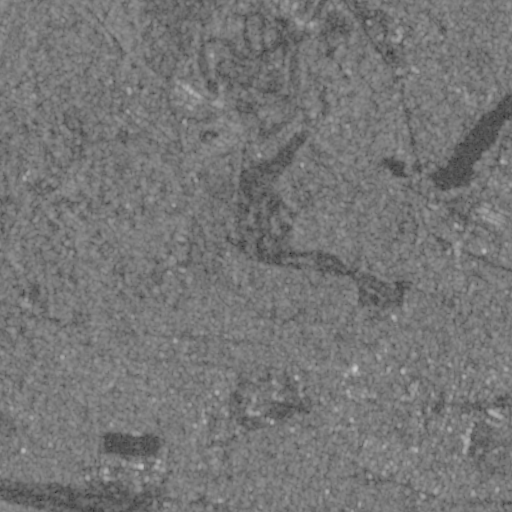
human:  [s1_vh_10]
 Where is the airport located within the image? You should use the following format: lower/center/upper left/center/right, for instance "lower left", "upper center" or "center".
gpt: The airport is located in the lower left of the image.
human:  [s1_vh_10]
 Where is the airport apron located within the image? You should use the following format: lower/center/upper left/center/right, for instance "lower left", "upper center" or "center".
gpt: The airport apron is located in the lower left of the image.
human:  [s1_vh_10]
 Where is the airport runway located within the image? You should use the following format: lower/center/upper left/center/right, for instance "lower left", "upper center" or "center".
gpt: The airport runway is located in the lower left of the image.
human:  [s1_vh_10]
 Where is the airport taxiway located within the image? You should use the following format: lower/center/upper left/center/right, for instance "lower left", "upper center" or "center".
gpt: The airport taxiway is located in the lower left of the image.
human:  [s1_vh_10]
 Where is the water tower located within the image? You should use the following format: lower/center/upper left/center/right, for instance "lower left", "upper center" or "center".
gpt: The water tower is located in the lower left of the image.
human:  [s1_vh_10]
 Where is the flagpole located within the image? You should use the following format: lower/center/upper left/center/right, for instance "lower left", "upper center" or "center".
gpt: The flagpole is located in the upper center of the image.
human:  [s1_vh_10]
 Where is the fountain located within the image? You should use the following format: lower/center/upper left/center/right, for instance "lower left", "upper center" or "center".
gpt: The fountain is located in the lower center of the image.
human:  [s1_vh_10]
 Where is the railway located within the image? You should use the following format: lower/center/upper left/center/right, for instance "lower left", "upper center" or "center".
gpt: The railway is located in the lower right of the image.
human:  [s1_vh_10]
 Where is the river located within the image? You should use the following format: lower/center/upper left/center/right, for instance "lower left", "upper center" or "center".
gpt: The river is located in the right of the image.
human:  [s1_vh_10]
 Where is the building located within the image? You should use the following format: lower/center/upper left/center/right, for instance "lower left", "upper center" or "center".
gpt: There is no building in the image.

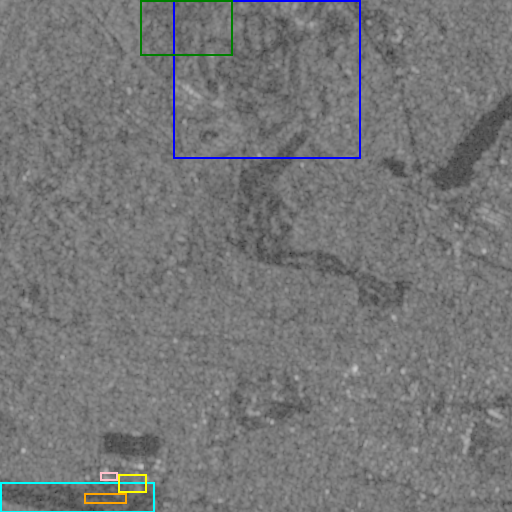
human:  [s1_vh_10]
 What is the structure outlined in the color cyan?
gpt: The structure outlined in cyan is an airport.
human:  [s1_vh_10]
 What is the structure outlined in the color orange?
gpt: The structure outlined in orange is an airport apron.
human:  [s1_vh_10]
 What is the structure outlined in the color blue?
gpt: The structure outlined in blue is a park.
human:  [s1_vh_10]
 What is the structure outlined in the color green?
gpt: The structure outlined in green is a parking lot.
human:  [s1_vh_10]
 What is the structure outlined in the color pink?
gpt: The structure outlined in pink is a building.
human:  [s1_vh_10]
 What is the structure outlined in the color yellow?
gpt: The structure outlined in yellow is a building.
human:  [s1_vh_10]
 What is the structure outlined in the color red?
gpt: There is no red outline.